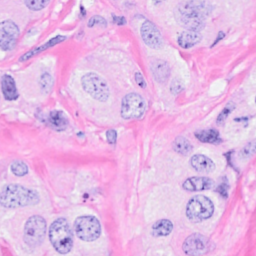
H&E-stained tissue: Breast